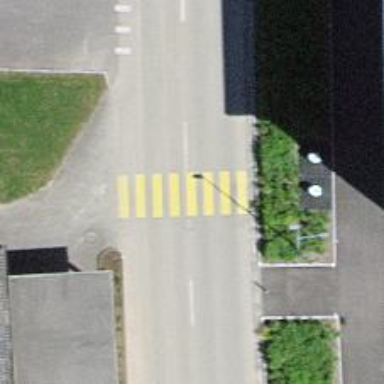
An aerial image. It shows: Uncontrolled zebra crossing.